Aerial crown-view tile of a tropical tree (Barro Colorado Island, Panama), acquired 20241112:
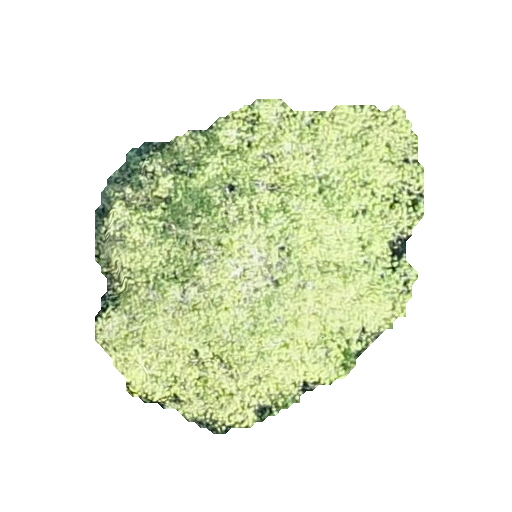
Species: Virola surinamensis
GBIF accepted scientific name: Virola surinamensis
Crown area: 129.735 m²